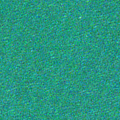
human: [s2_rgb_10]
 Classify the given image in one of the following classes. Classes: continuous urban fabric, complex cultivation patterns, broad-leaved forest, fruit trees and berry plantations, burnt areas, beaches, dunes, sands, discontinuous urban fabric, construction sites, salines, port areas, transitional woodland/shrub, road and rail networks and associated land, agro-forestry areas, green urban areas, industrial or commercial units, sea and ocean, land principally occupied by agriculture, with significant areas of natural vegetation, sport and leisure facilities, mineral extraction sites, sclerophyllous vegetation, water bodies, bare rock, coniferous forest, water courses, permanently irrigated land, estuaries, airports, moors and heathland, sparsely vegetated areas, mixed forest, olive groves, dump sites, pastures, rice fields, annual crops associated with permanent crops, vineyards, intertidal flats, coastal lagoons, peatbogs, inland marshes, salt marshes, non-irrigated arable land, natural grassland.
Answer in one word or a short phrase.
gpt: sea and ocean